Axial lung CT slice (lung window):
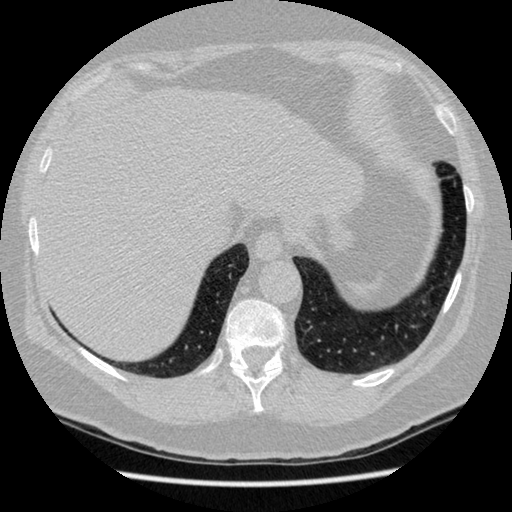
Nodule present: no